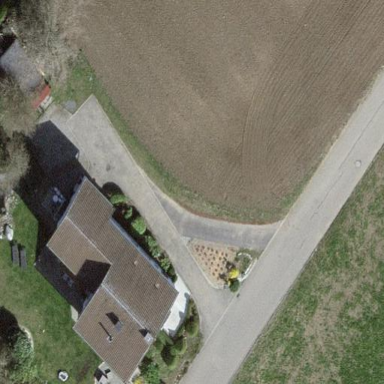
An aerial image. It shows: Simple house.